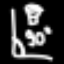
Label: angel